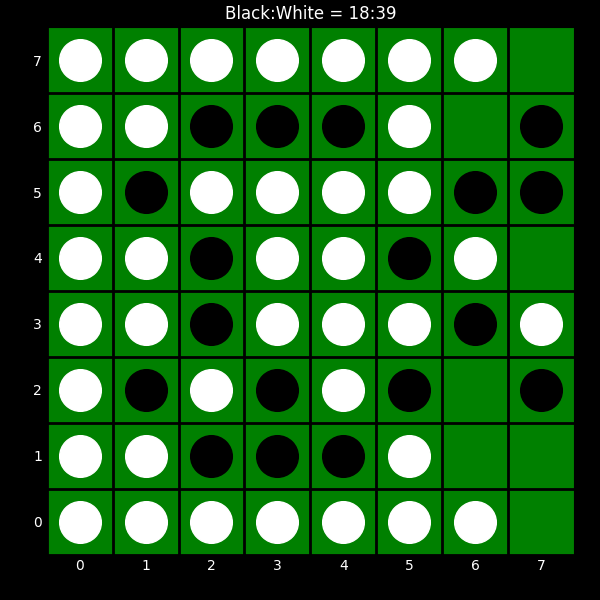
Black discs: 18
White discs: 39